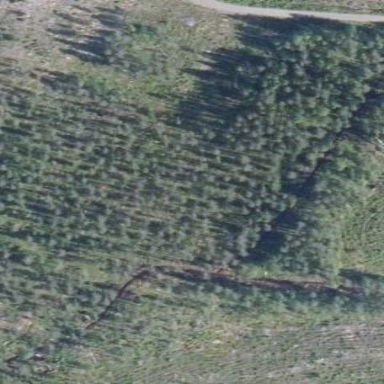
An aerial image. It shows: Woodland with needle-leaved trees.